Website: apple
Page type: payment
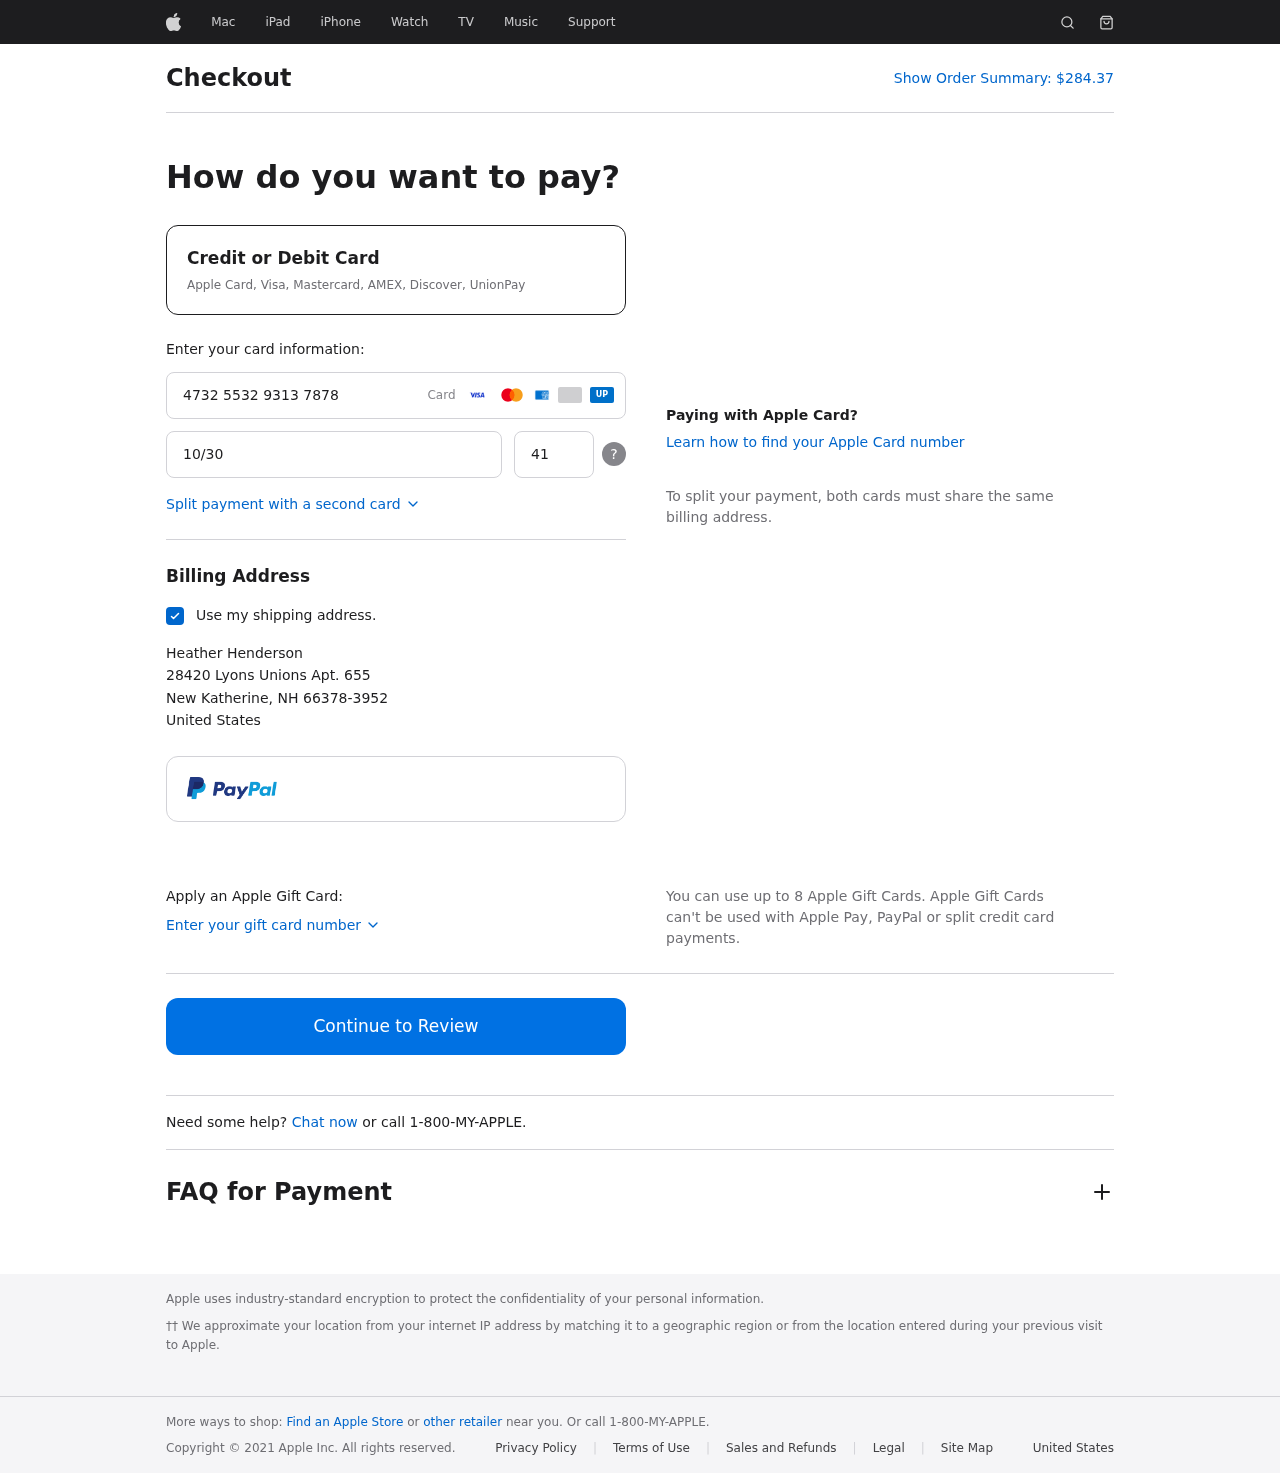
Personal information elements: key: PII_CARD_CVV
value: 415
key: PII_CARD_EXPIRY
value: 10/30
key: PII_CARD_NUMBER
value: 4732 5532 9313 7878
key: PII_CITY
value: New Katherine
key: PII_COUNTRY
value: United States
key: PII_FULLNAME
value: Heather Henderson
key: PII_POSTCODE_FULL
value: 66378-3952
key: PII_STATE_ABBR
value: NH
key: PII_STREET
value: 28420 Lyons Unions Apt. 655
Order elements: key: ORDER_TOTAL
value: $284.37